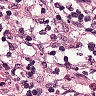
Metastatic tissue present: no